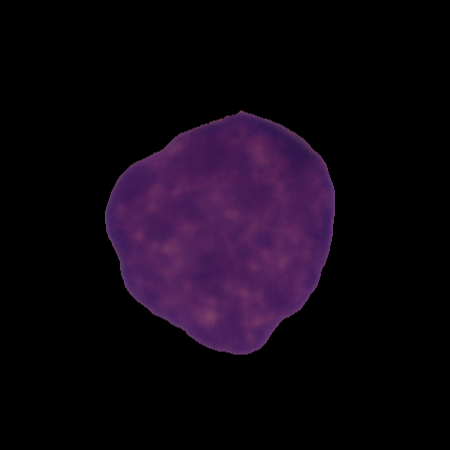
Label: cancer